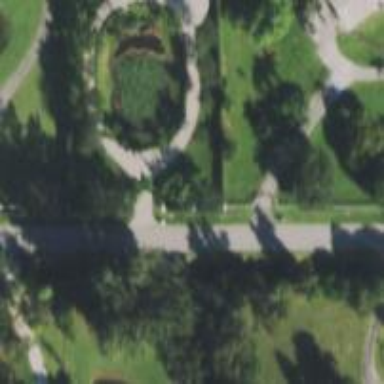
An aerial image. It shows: Driveway.